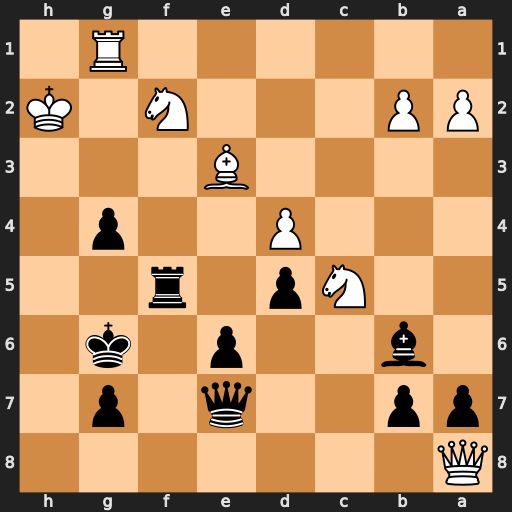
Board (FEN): Q7/pp2q1p1/1b2p1k1/2Np1r2/3P2p1/4B3/PP3N1K/6R1
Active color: b
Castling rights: -
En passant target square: -
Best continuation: Qh4+ Kg2 Rxf2+ Bxf2 Qh3#